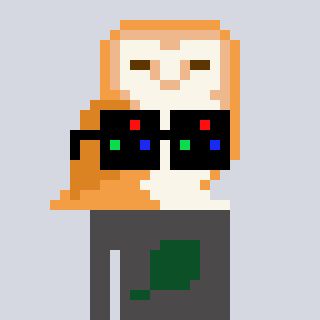
a pixel art character with square black sunglasses, a owl-shaped head and a grayscale-colored body on a cool background